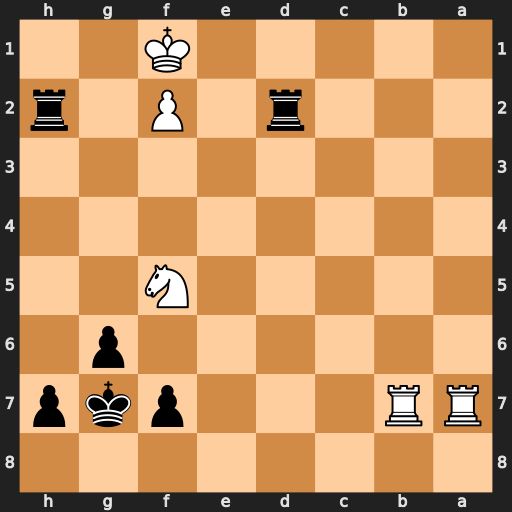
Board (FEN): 8/RR3pkp/6p1/5N2/8/8/3r1P1r/5K2
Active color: b
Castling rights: -
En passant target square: -
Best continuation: gxf5